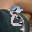
Label: 8